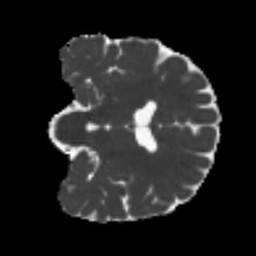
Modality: MD
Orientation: coronal
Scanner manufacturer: siemens
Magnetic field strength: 3 T
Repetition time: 4 s
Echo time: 0.0594 s